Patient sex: M
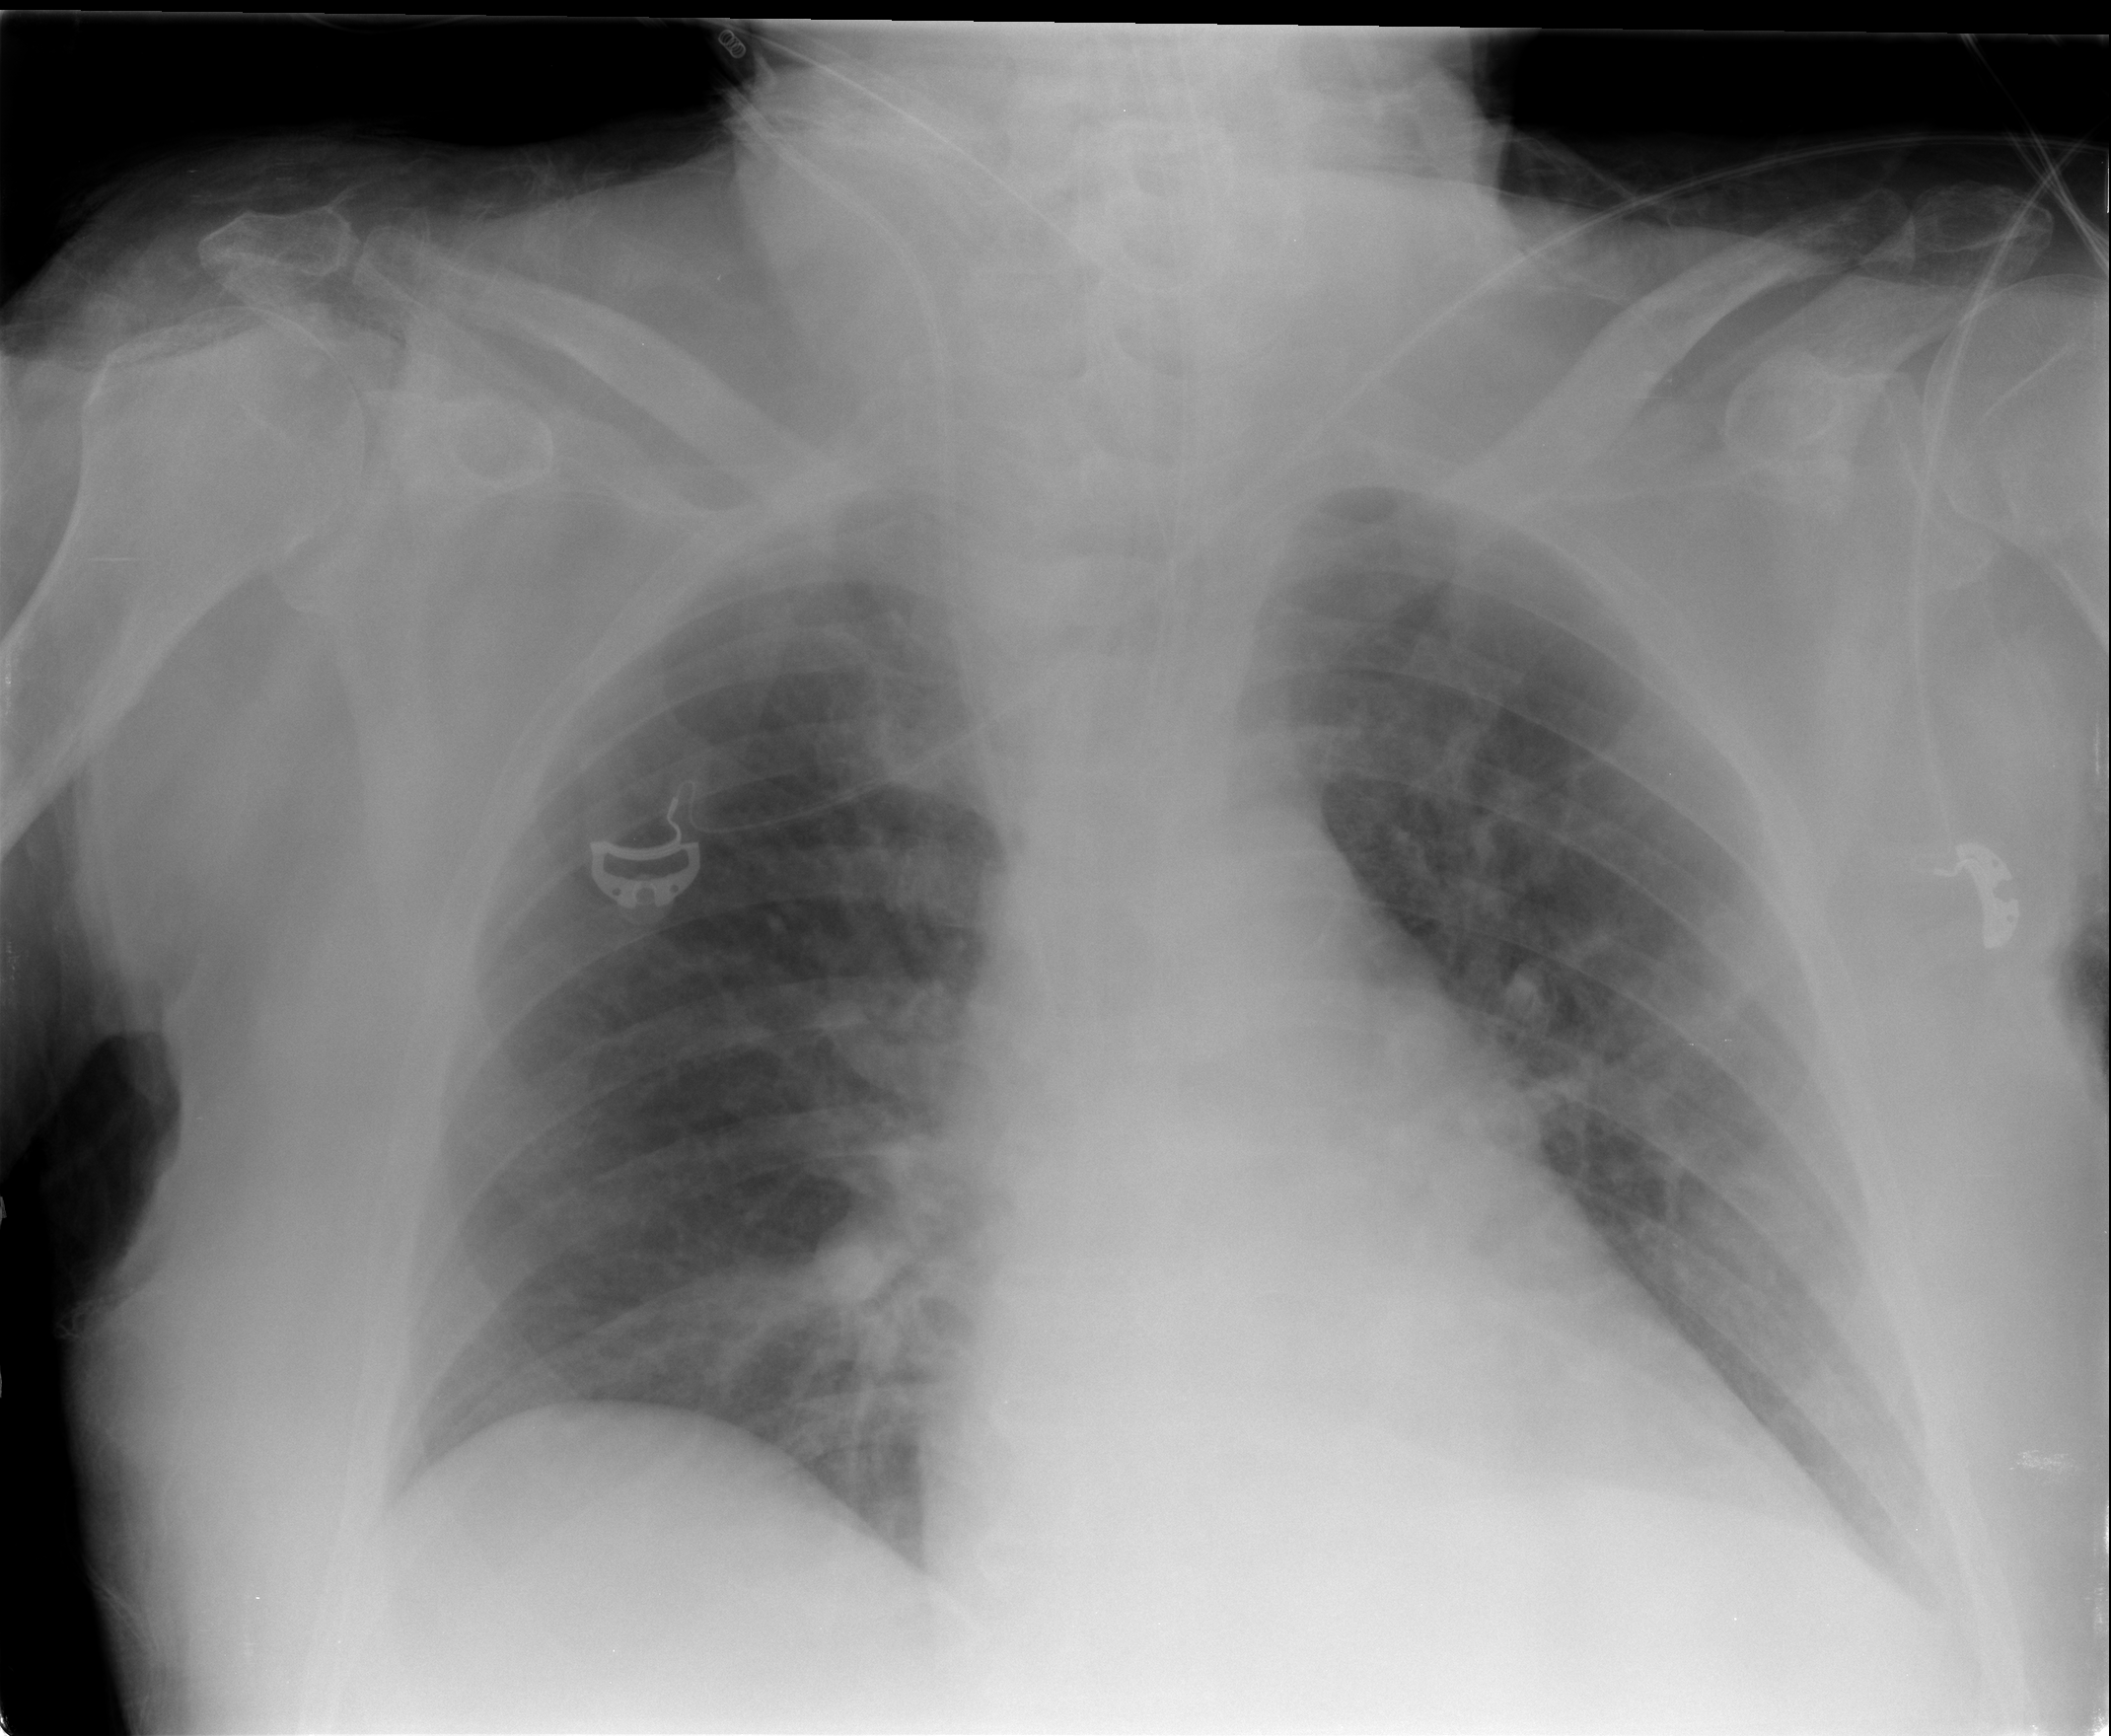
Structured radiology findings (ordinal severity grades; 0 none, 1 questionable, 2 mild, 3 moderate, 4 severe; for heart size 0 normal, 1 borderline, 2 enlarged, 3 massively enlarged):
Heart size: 2
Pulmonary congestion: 0
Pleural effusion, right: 0
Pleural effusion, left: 2
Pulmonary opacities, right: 0
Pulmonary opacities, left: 0
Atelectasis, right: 2
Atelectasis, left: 2